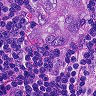
Metastatic tissue present: yes